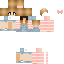
A female human skin with pale skin, wearing brown long hair dressed in a blue tshirt and red pants, featuring a closed mouth.